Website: walmart
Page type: address-validator
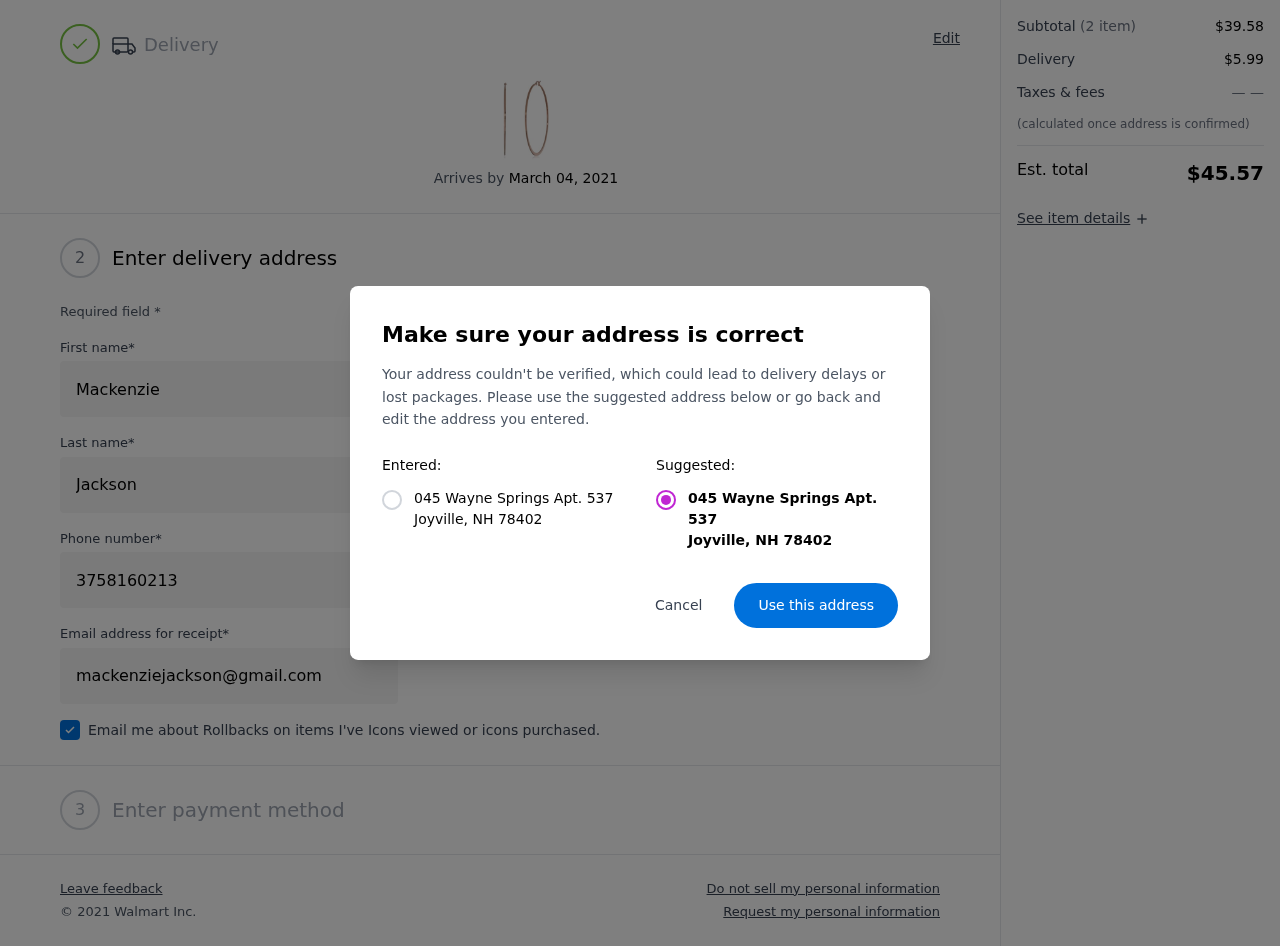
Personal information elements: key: PII_CITY
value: Joyville
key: PII_POSTCODE
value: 78402
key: PII_STATE_ABBR
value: NH
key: PII_STREET
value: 045 Wayne Springs Apt. 537
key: PII_FIRSTNAME
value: Mackenzie
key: PII_LASTNAME
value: Jackson
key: PII_STREET2
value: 7132 Laura Valley
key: PII_PHONE
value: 3758160213
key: PII_EMAIL
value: mackenziejackson@gmail.com
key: PII_POSTCODE_FULL
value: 78402
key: PII_POSTCODE_NUMERIC
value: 78402
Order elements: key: ORDER_DELIVERY_DATE
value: March 04, 2021
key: ORDER_SUBTOTAL
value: $39.58
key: ORDER_SHIPPING_COST
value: $5.99
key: ORDER_TOTAL
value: $45.57